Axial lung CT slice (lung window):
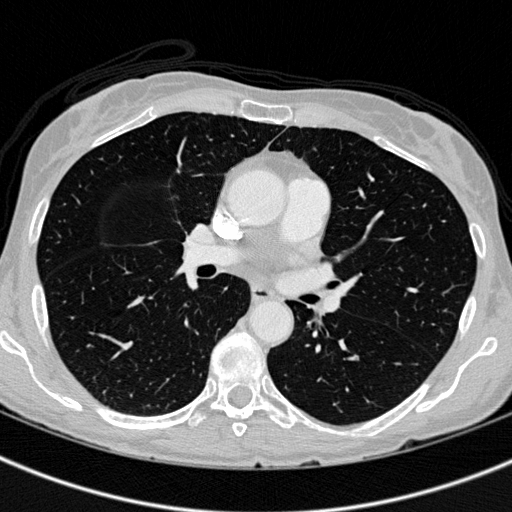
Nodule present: no